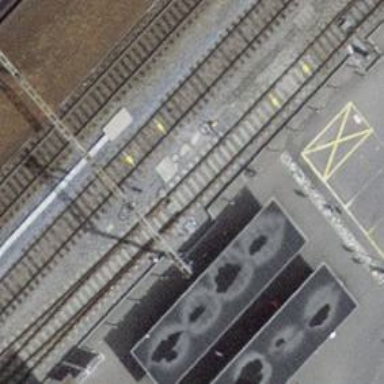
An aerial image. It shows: Railway switch.